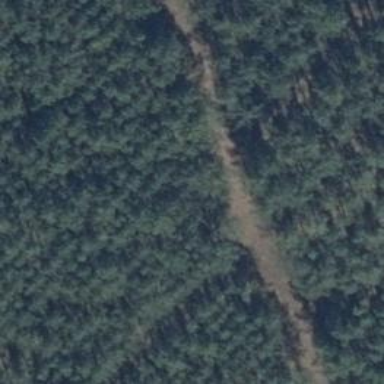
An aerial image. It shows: Dirt track road with grade 4 track type.